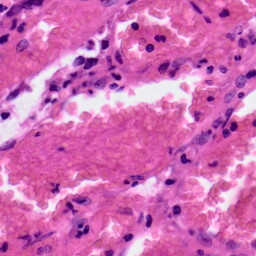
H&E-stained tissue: Colon